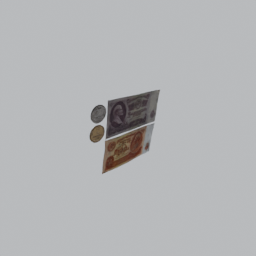
Label: tools